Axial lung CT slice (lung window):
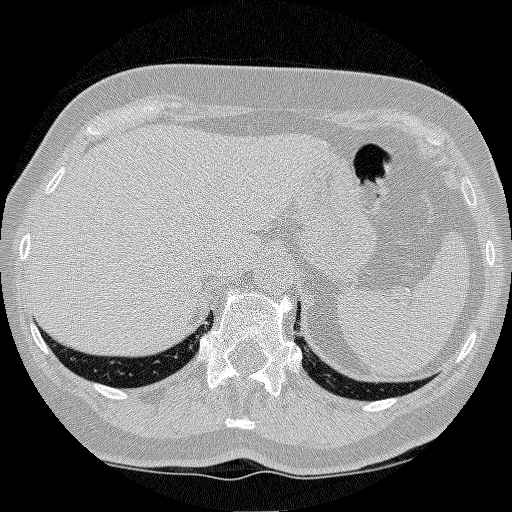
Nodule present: no